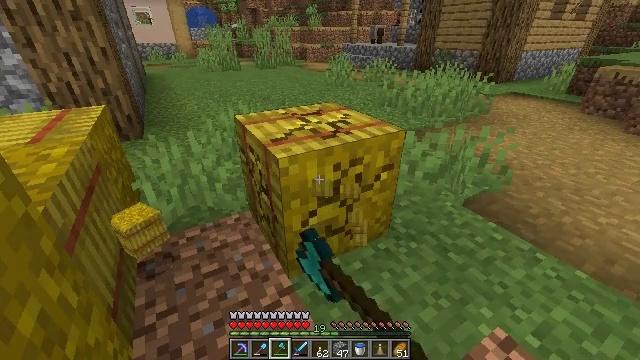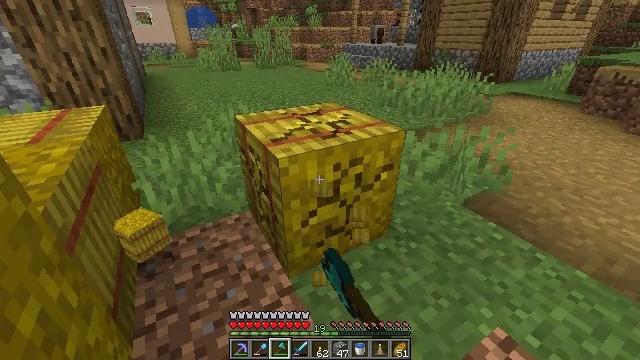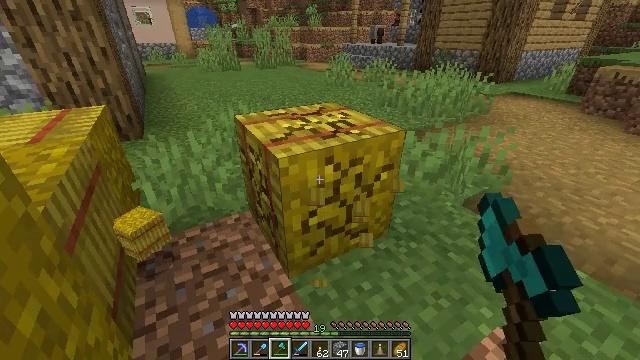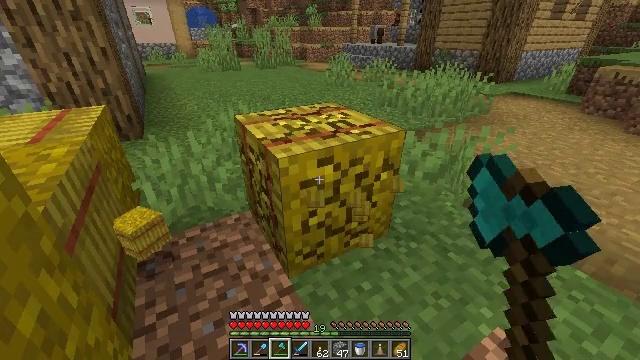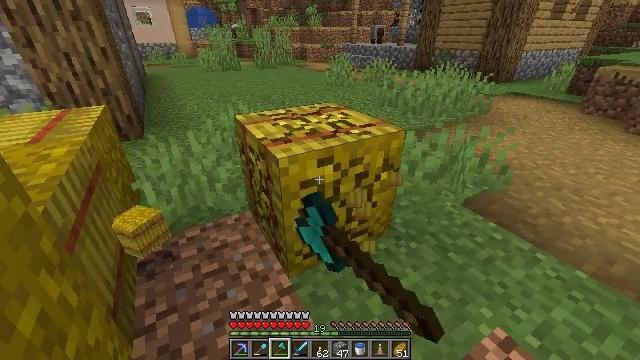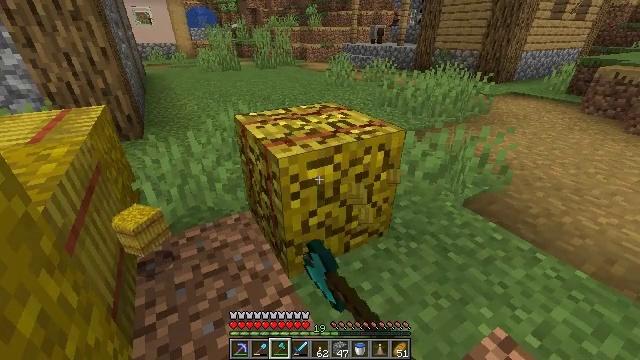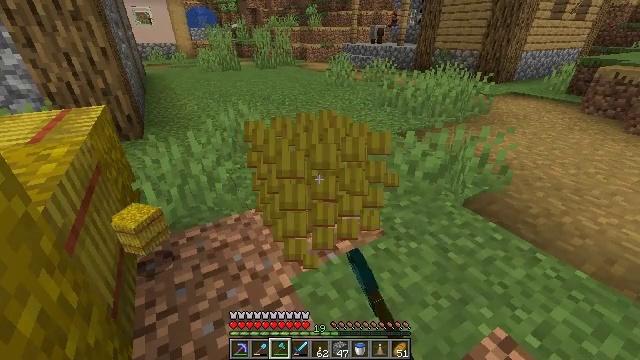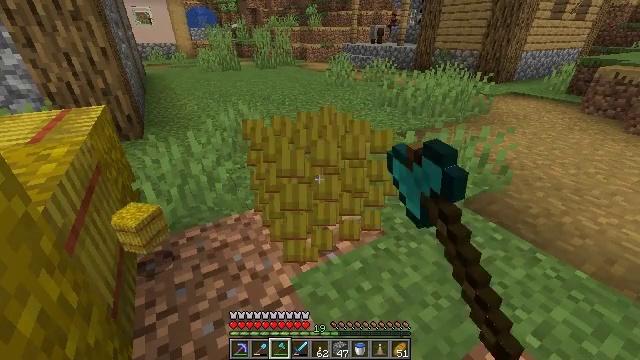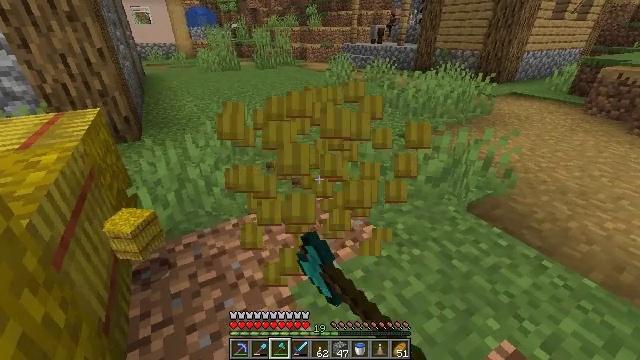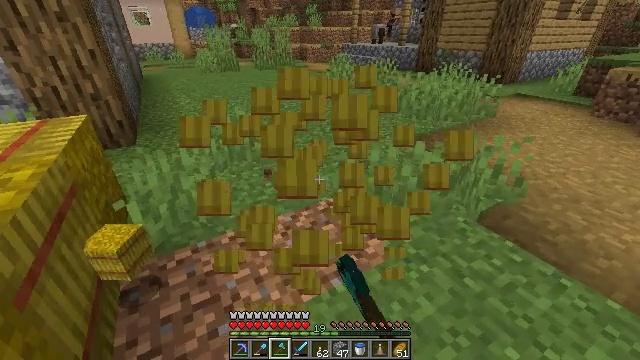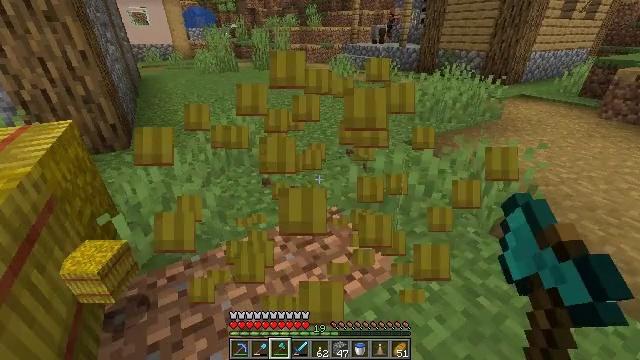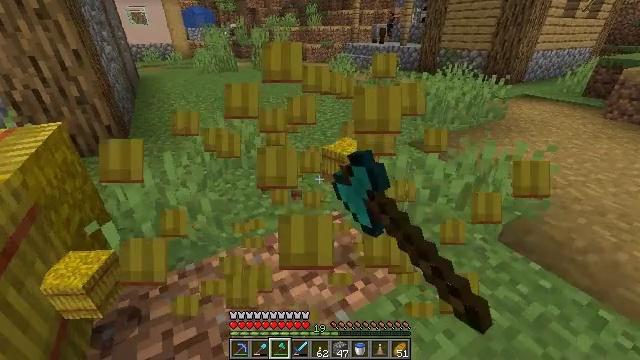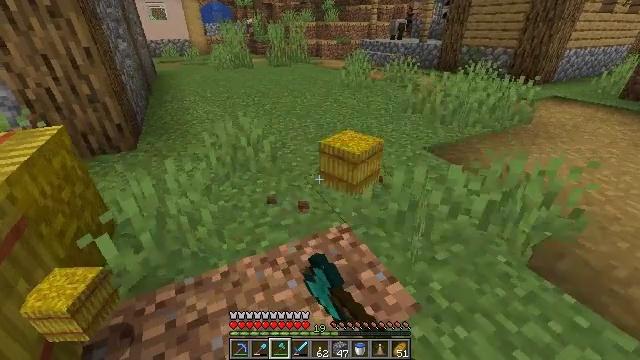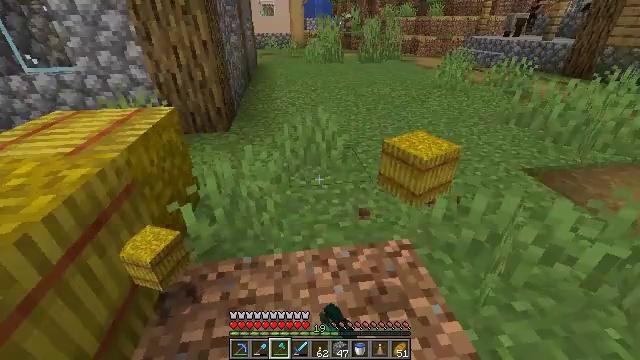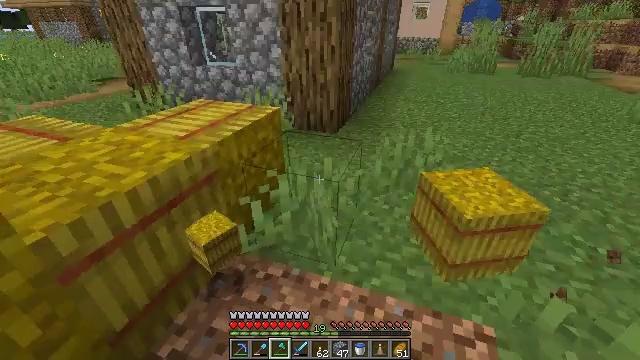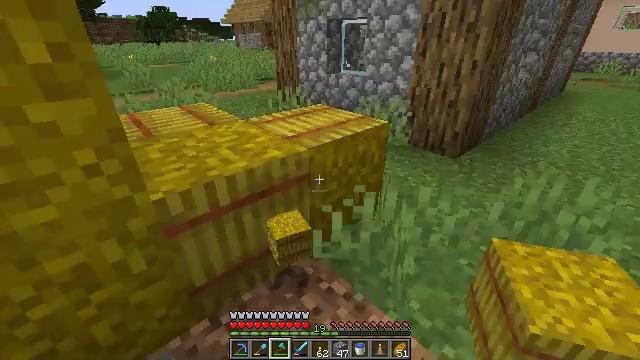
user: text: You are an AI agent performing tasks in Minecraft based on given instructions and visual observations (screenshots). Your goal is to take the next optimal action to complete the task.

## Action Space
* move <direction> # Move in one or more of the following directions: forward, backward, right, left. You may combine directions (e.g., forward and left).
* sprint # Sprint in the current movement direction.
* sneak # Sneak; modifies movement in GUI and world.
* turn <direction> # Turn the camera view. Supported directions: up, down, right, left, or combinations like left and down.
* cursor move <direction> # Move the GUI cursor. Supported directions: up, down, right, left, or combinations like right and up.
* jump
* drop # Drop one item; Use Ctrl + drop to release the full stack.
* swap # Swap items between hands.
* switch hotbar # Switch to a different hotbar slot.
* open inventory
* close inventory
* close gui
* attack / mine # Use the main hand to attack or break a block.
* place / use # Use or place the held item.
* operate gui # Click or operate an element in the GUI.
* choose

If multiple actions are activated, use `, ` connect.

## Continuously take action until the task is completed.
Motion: motion action
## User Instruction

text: Harvest hay blocks from the village.
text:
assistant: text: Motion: attack / mine
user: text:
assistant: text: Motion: attack / mine
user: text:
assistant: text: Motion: attack / mine
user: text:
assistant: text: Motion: attack / mine
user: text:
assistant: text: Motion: attack / mine
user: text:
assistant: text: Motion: attack / mine
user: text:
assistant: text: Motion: attack / mine
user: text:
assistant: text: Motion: move forward, attack / mine
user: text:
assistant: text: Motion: move forward, attack / mine
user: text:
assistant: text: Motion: move forward, attack / mine
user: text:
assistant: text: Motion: move forward, attack / mine
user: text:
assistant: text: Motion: move forward and move right, turn left, attack / mine
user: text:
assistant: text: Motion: move forward and move right, turn left
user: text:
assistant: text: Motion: move forward and move right, turn left
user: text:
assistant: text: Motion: move forward and move right, turn left and up
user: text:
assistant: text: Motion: move forward and move right, turn left
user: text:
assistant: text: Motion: move forward and move right, turn left
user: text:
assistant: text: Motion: move forward and move right
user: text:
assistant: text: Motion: move forward and move right
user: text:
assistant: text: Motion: move forward and move right, turn left and down, attack / mine
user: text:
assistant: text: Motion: move right, turn left and down, attack / mine
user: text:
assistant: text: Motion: attack / mine
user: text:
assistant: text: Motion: attack / mine
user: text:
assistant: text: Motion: attack / mine
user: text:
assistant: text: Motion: turn left, attack / mine
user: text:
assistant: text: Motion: turn left, attack / mine
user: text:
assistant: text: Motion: turn left, attack / mine
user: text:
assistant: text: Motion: turn left, attack / mine
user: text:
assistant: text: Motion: turn left, attack / mine
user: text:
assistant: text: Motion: turn left, attack / mine